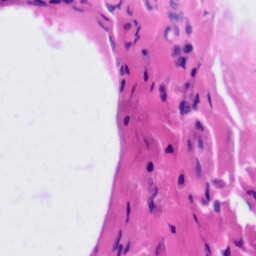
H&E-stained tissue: Tonsil